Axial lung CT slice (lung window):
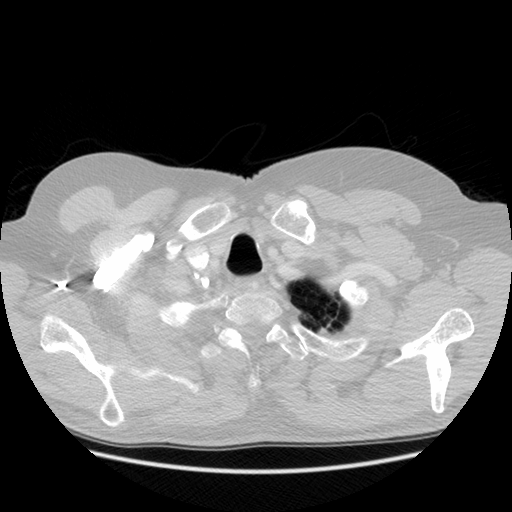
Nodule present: no